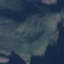
Label: HerbaceousVegetation